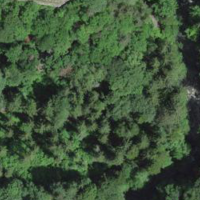
EUNIS habitat code: 44
Species observed at this site:
Vulpes vulpes
Asplenium trichomanes